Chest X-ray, PA view. Patient: 60 years old, sex F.
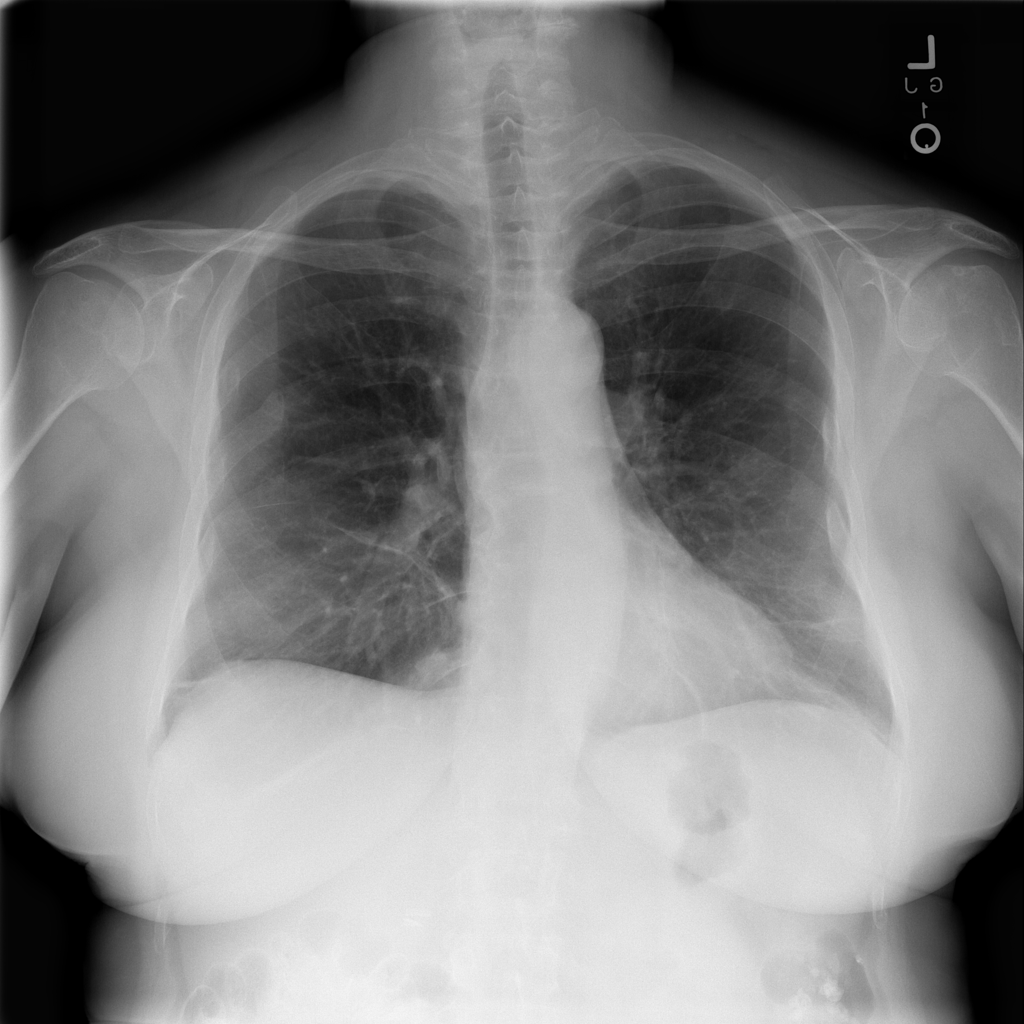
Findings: Atelectasis